Field crop: tomato
Growth stage: 2
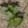
Species: solanum